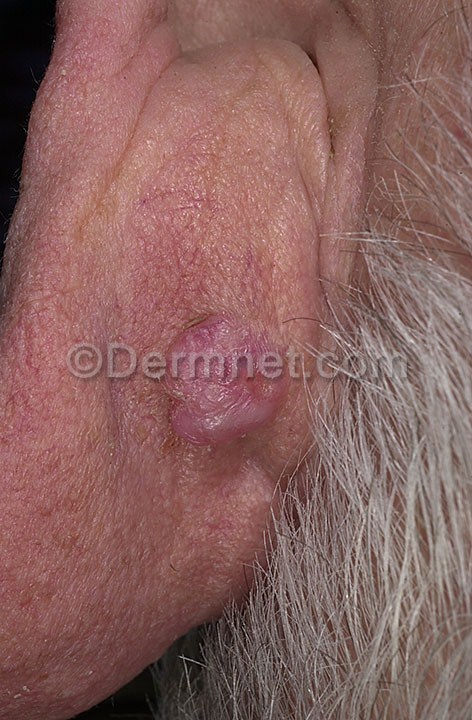
Disease: Actinic Keratosis Basal Cell Carcinoma and other Malignant Lesions